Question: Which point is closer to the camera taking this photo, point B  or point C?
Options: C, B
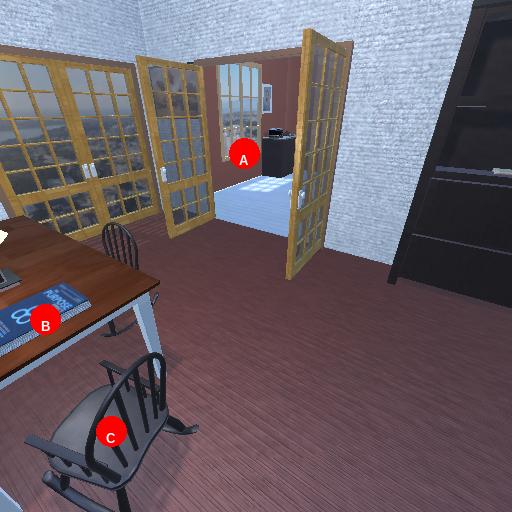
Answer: C